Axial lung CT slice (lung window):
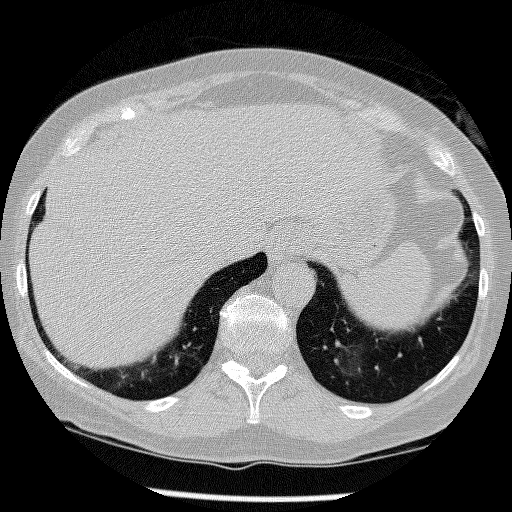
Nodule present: no